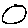
Label: circle